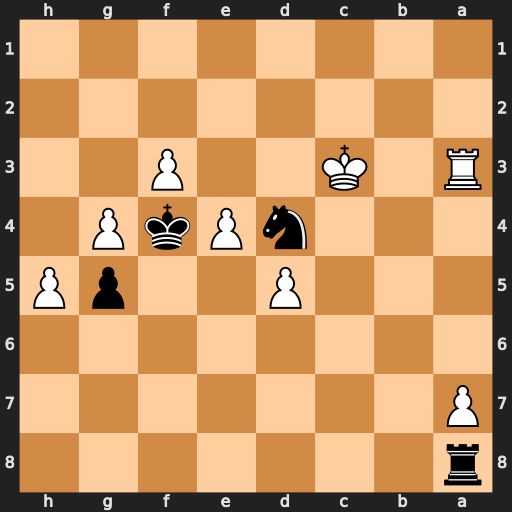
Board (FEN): r7/P7/8/3P2pP/3nPkP1/R1K2P2/8/8
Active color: b
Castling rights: -
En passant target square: -
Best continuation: Nb5+ Kb4 Nxa3